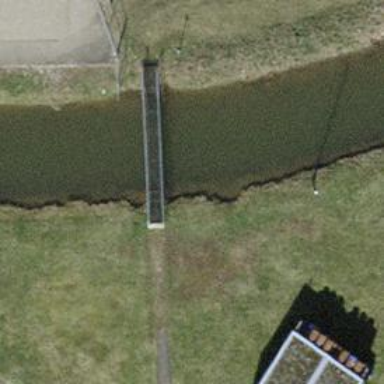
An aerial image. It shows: Path leading to bridge.